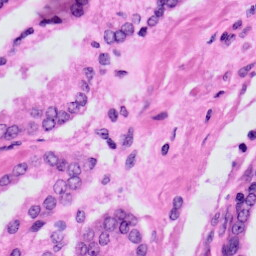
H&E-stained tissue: Prostate